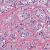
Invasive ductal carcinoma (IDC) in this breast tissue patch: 1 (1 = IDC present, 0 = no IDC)